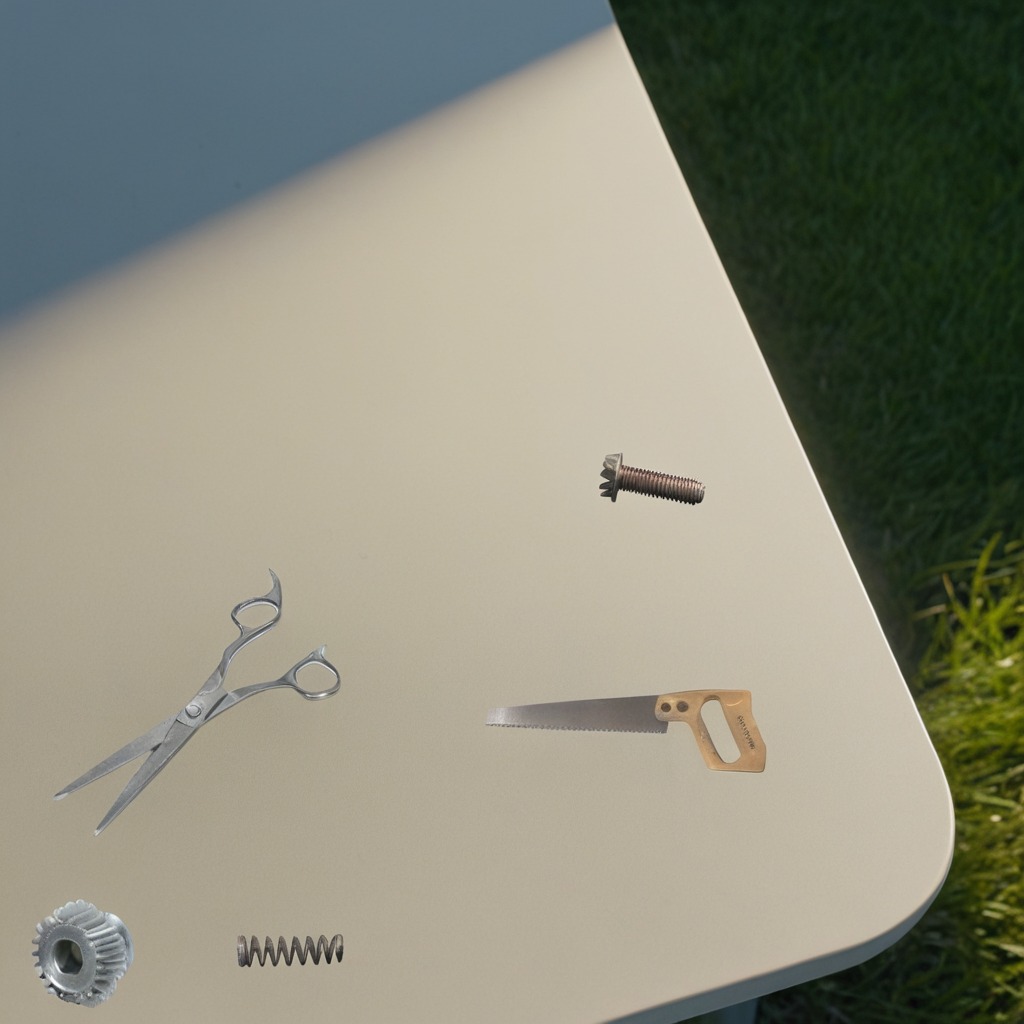
A steel gear with teeth, a metal machine screw, a coiled metal spring, a handheld metal saw, and a pair of scissors are lying on the textured surface of a clean utility table.